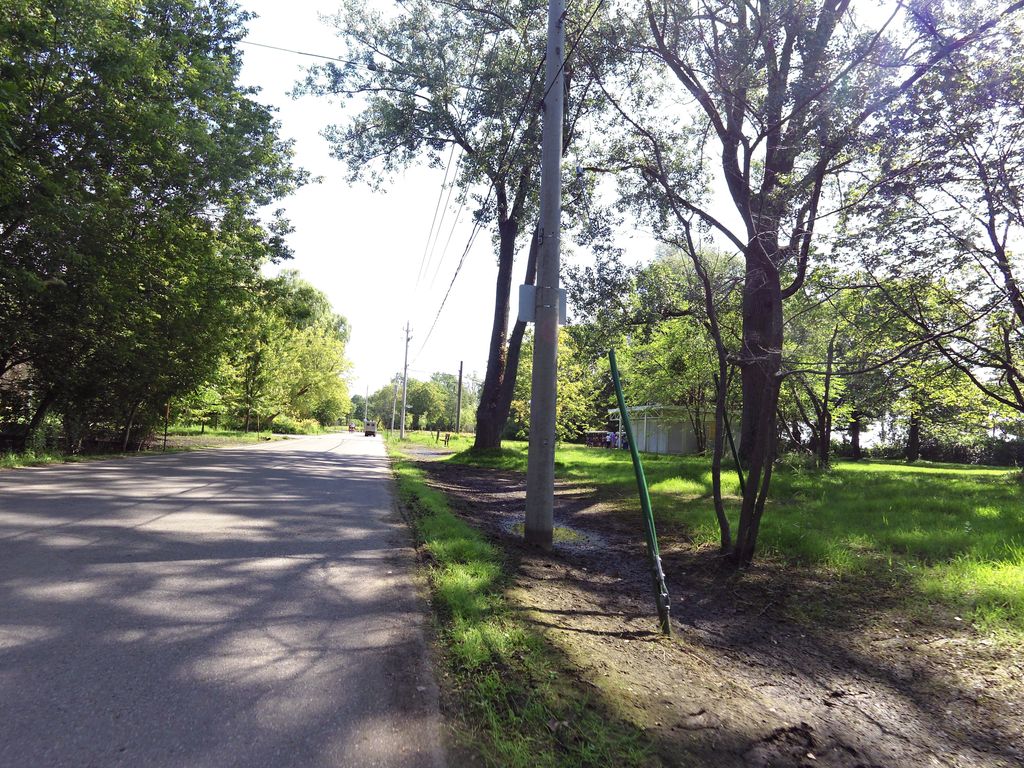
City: toronto